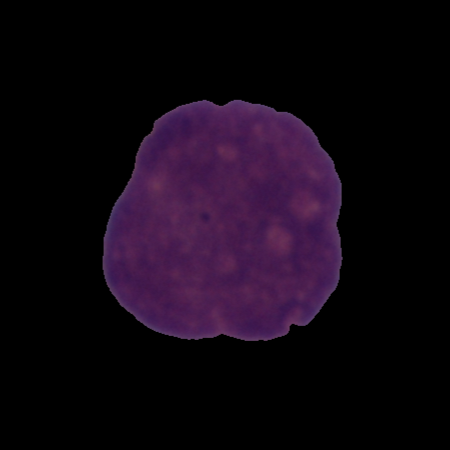
Label: cancer